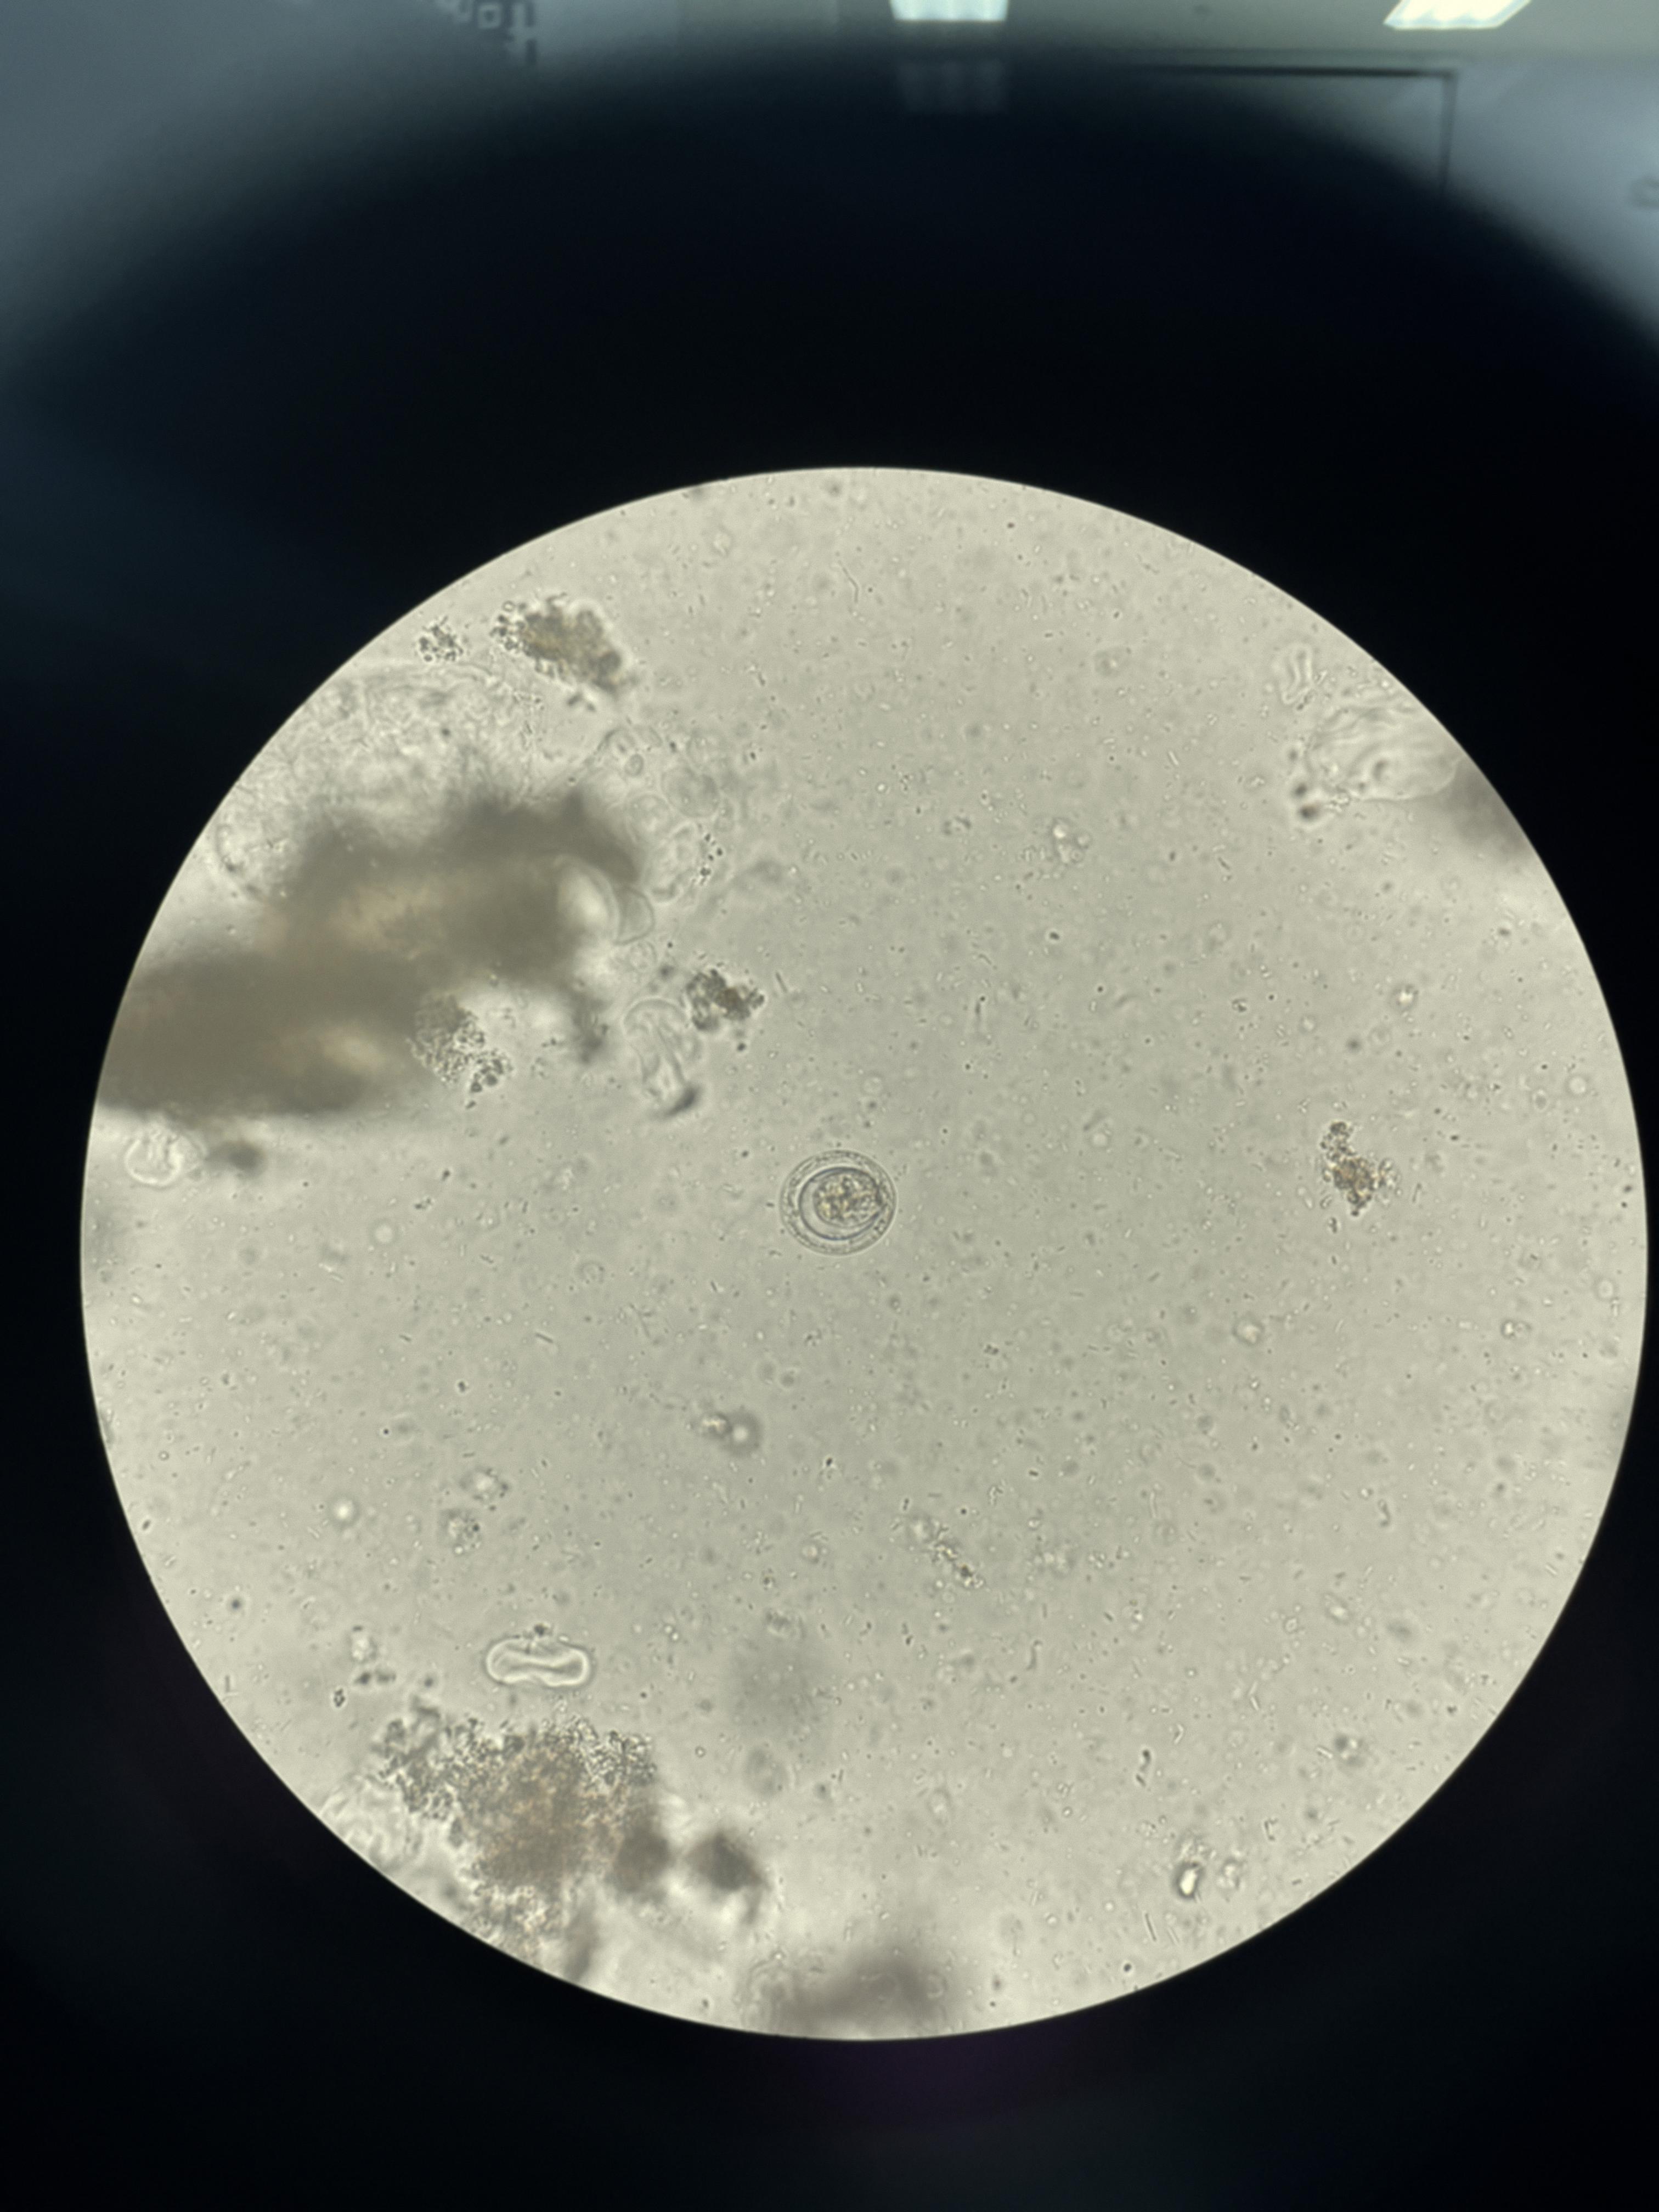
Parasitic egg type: Hymenolepis nana